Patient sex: M
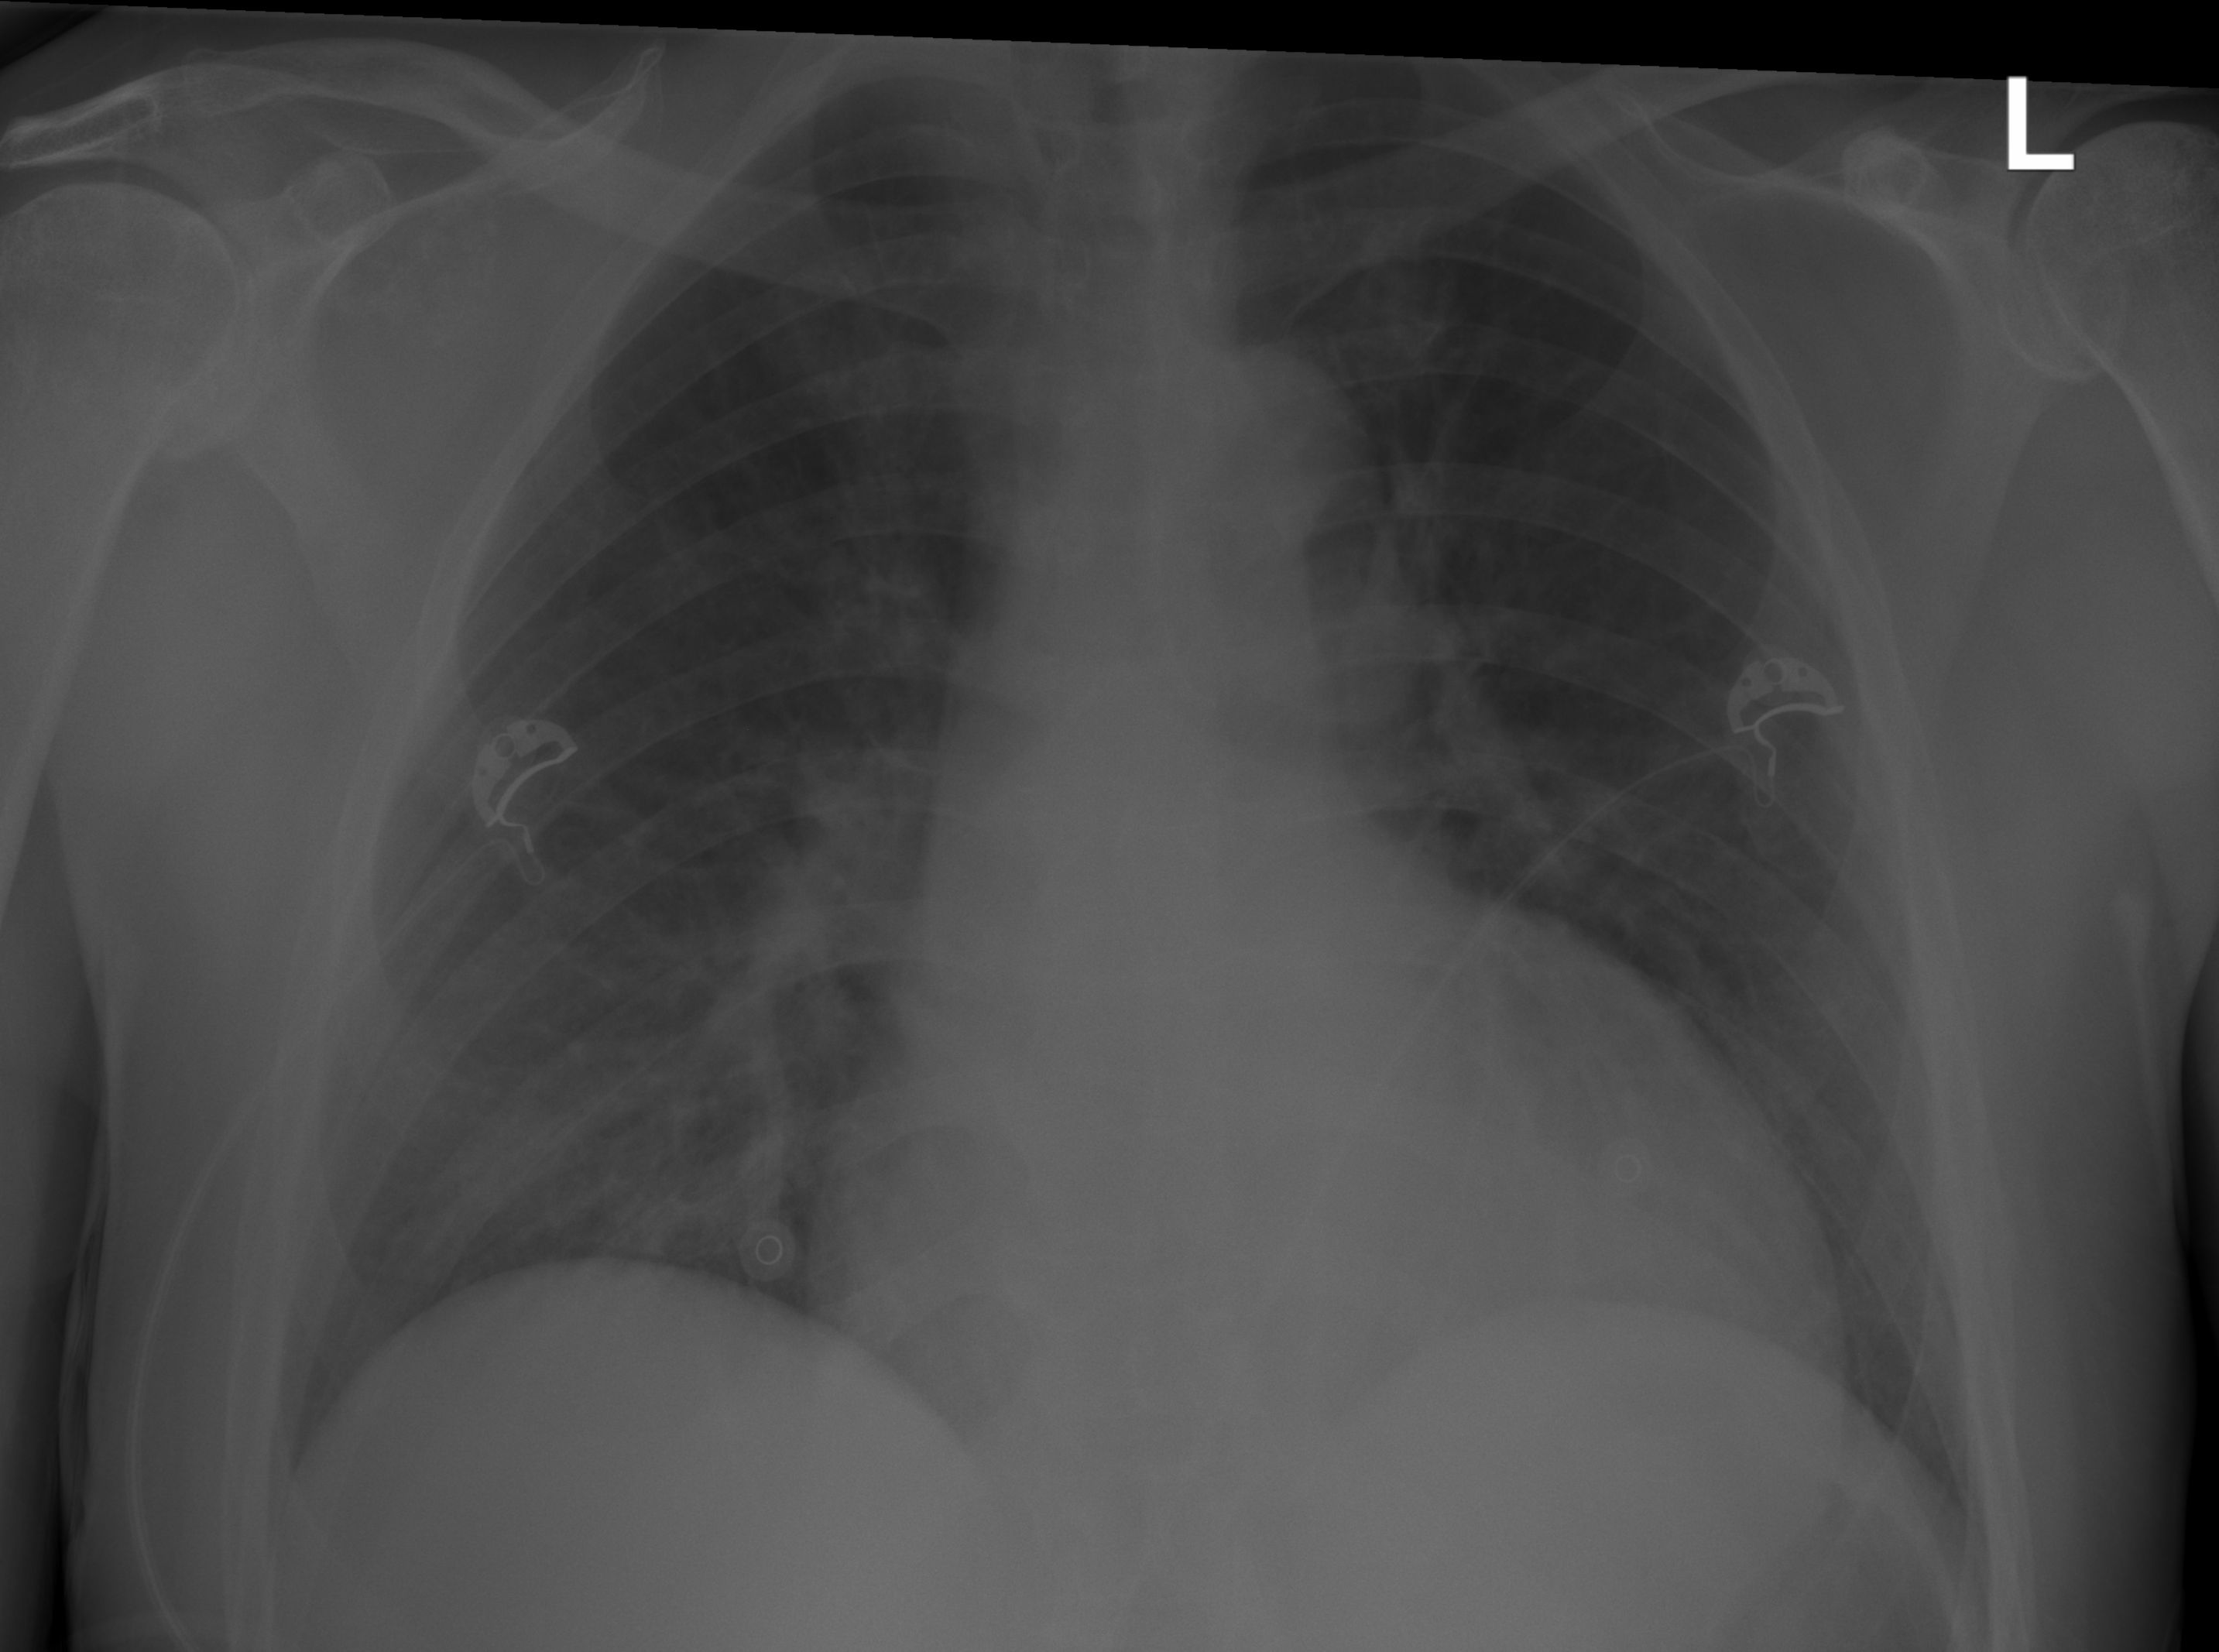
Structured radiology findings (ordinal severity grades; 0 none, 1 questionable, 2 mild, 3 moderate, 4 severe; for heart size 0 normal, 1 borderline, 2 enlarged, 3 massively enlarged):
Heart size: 2
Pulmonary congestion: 1
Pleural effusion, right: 0
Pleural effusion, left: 0
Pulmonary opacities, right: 0
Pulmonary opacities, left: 0
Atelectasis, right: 0
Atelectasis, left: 0